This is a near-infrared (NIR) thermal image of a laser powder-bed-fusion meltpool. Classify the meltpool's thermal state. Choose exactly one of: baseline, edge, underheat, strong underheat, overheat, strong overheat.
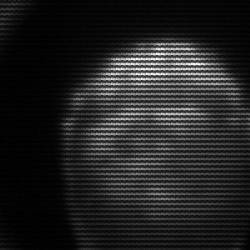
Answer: edge